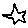
Label: star